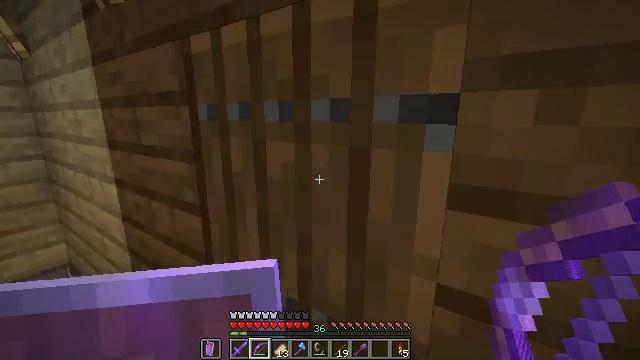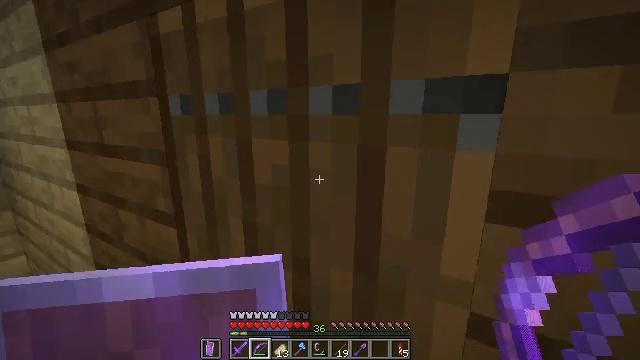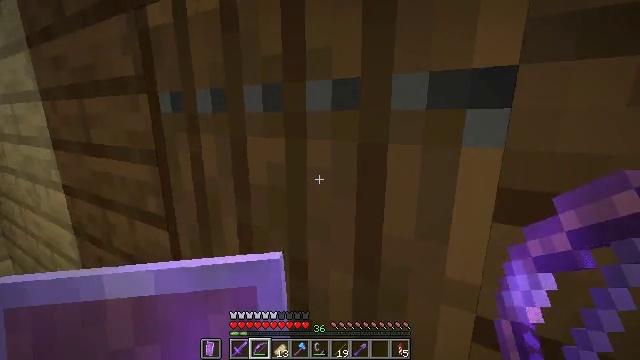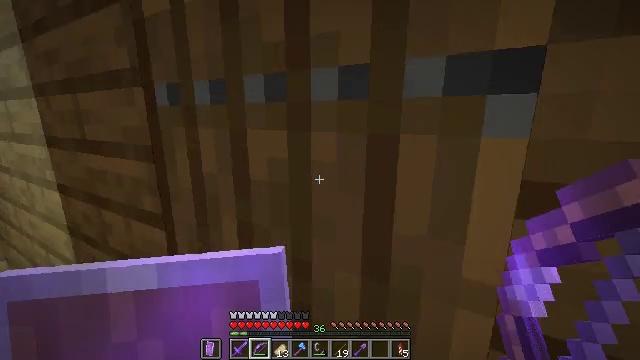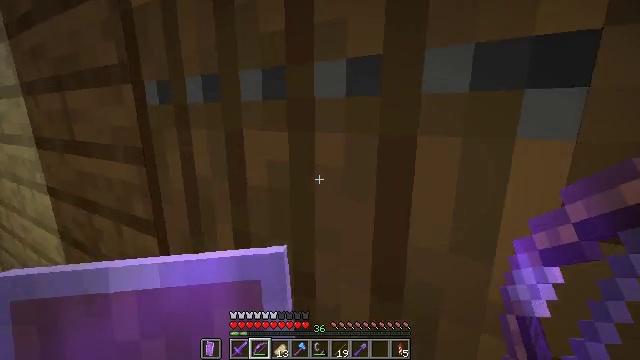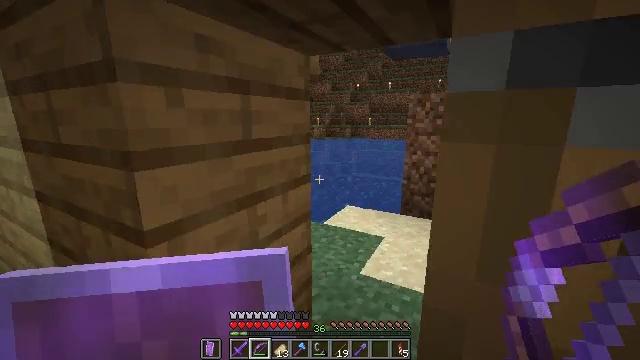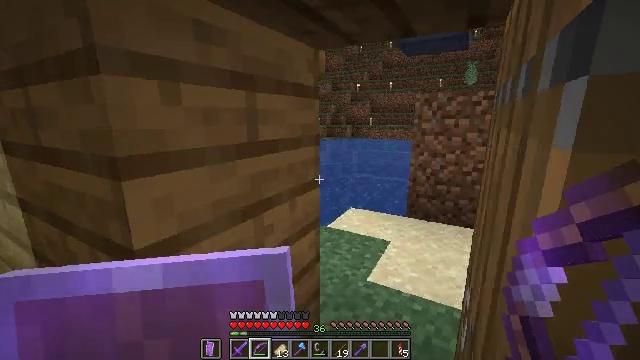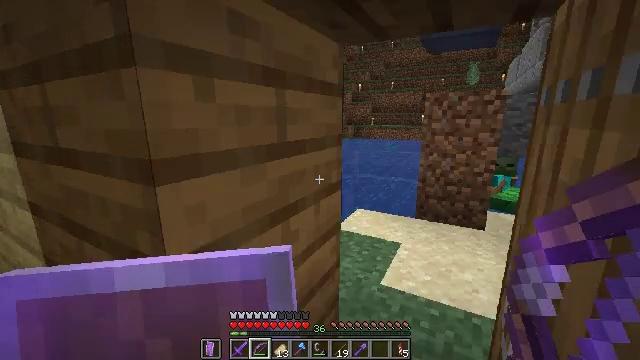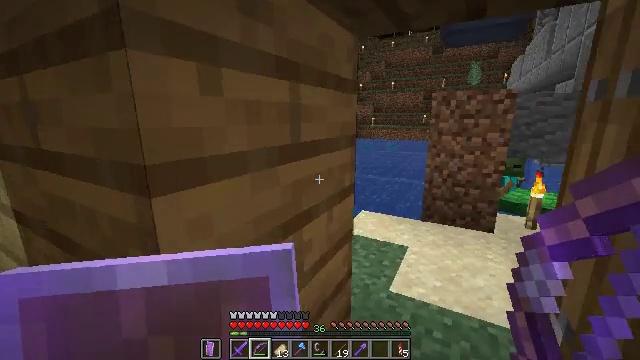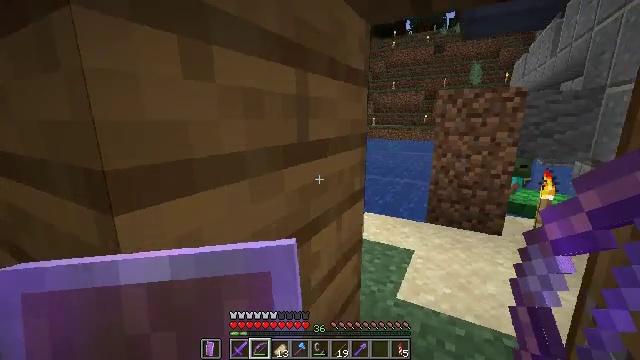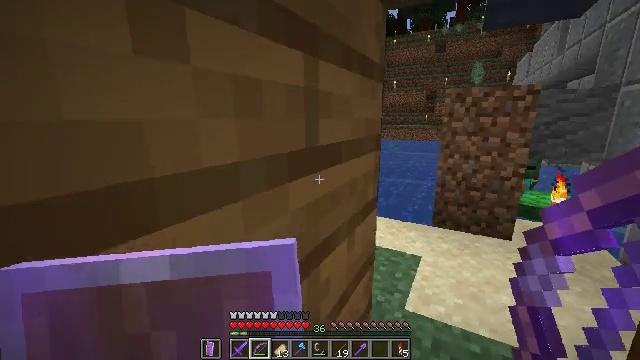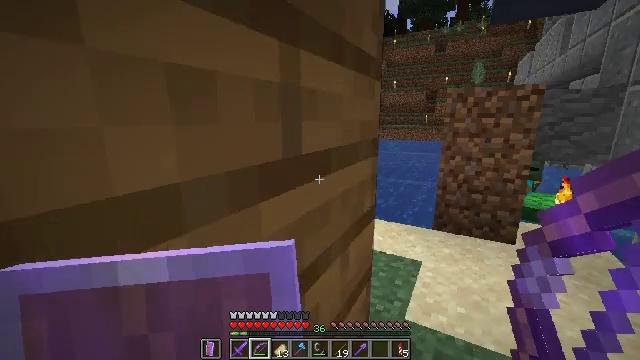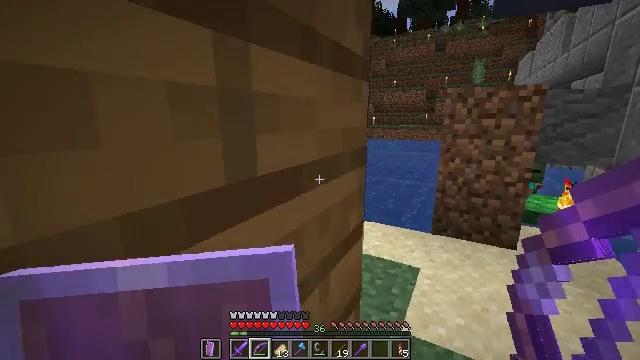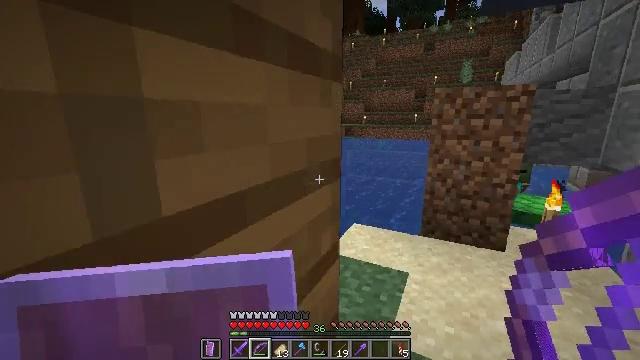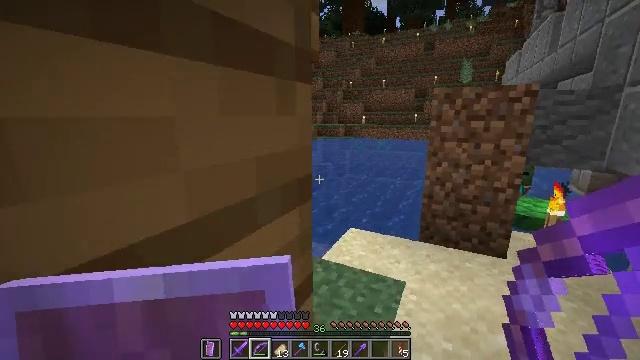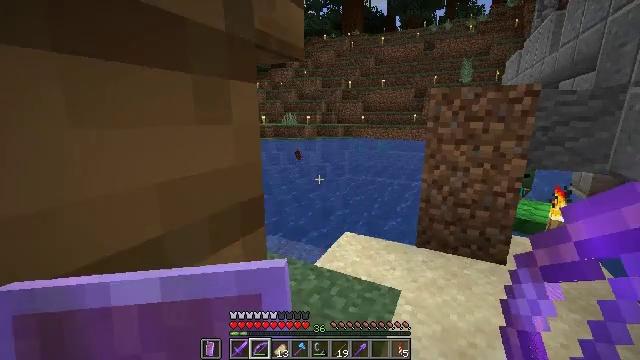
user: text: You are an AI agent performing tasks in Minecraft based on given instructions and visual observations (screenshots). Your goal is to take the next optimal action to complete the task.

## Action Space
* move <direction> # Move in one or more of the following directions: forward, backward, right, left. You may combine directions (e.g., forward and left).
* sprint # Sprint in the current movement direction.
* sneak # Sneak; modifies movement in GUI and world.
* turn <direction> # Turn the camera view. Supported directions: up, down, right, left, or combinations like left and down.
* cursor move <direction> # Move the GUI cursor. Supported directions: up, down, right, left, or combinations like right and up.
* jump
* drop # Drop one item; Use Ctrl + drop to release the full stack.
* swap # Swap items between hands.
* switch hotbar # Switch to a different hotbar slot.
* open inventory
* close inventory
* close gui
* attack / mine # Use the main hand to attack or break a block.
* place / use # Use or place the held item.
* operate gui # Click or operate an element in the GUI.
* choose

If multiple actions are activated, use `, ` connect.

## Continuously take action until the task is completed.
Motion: motion action
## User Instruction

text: Attack the yellow shulker box to pick it up.
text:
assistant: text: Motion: turn right
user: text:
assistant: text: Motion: turn right
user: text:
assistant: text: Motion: no_op
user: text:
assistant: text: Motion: move forward
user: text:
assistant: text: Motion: move forward
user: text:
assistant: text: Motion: move forward
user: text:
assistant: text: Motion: move forward
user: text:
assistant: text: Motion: move forward
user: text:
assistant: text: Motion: move forward
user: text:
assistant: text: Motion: move forward and move left
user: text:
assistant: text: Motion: move forward and move left
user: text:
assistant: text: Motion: move forward
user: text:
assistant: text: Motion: move forward, turn right
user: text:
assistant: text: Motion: move forward
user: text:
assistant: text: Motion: move forward and move right
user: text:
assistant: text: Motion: move forward and move right
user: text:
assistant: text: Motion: move forward and move right
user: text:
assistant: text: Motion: move forward
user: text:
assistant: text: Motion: move forward, turn left and up
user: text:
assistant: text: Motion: move forward, sprint, turn left and up
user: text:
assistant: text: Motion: move forward, sprint, turn left and up
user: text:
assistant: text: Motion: move forward, sprint, turn left
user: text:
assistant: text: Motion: move forward, sprint
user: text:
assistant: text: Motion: move forward, sprint
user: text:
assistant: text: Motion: move forward, sprint
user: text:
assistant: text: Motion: move forward, sprint
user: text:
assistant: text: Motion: move forward, sprint
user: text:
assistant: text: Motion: move forward and move right, sprint
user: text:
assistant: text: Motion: move forward and move right, sprint
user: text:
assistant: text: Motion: move forward and move right, sprint